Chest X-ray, PA view. Patient: 57 years old, sex M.
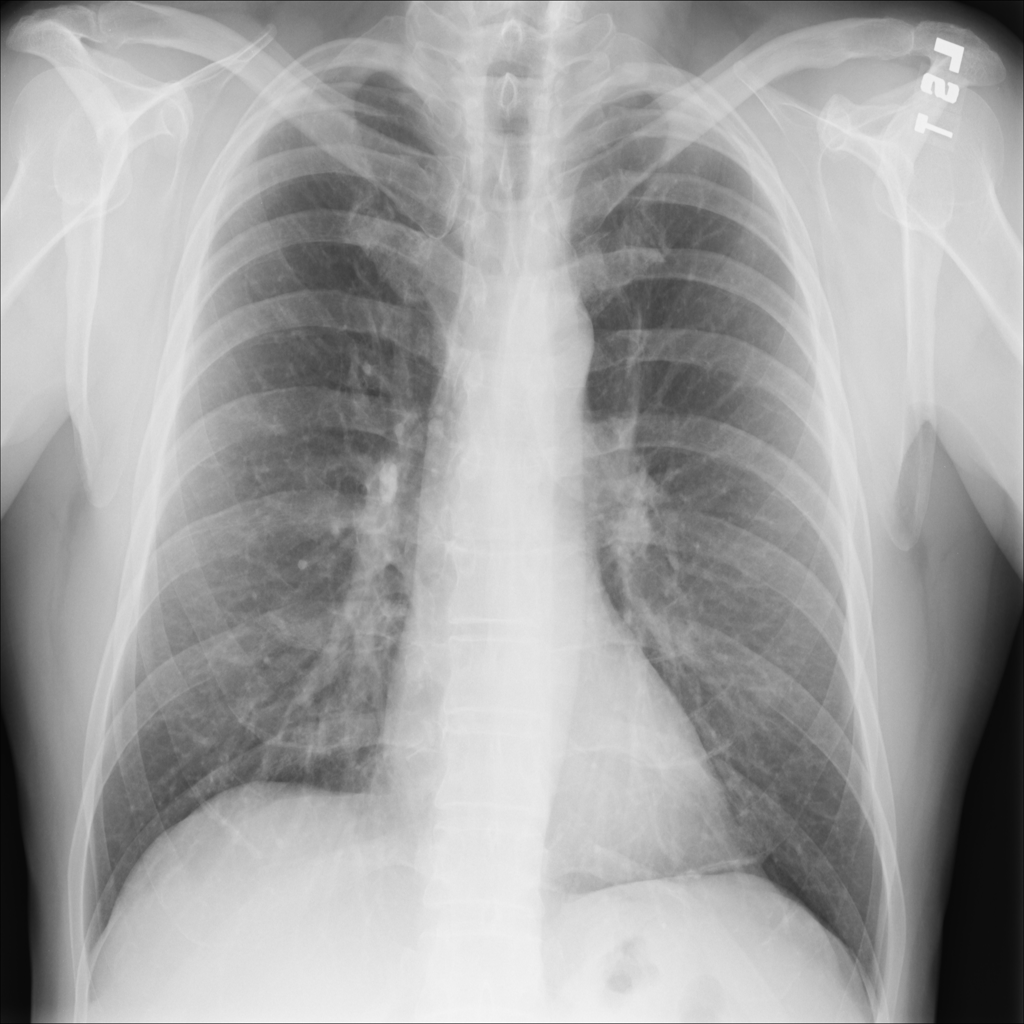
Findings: No Finding